Question: My of <URL> is that its a procedural language for querying Hadoop clusters. So, if my understanding is correct, Hive and Pig like two different ways of solving the same problem.
My problem, however, is that I don't understand the problem they are both solving in the first place!
Say we have a DB (relational, NoSQL, doesn't matter) that feeds data into HDFS so that a particular MapReduce job can be run against that input data:

I'm confused as to which system Hive/Pig are querying! Are they querying the database? Are they querying the raw input data stored in the DataNodes on HDFS? Are they running little ad hoc, on-the-fly MR jobs and reporting their results/outputs?
What is the relationship between these query tools, the MR job input data stored on HDFS, and the MR job itself?
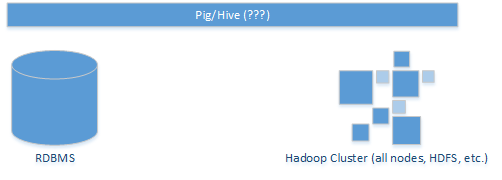
Answer: Apache Pig and Apache Hive load data from the HDFS unless you run it locally, in which case it will load it locally. How does it get the data from a DB? It does not. You need other framework to export the data in your traditional DB into your HDFS, such as Sqoop.
Once you have the data in your HDFS, you can start working with Pig and Hive. They never query a DB. In Apache Pig, for example, you could load your data using a Pig loader:
'''
A = LOAD 'path/in/your/HDFS' USING PigStorage(' ');
'''
As for Hive, you need to create a table and then load the data into the table:
'''
LOAD DATA INPATH 'path/in/your/HDFS/your.csv' INTO TABLE t1;
'''
Again, the data must be in the HDFS.
As to how it works, it depends. Traditionally it has always worked with a MapReduce execution engine. Both Hive and Pig parse the statements you write in PigLatin or HiveQL and translate it into an execution plan consisting of a certain number of MapReduce jobs, depending on the plan. However, now it can also translate it into Tez, a new execution engine which perhaps is too new to work correctly.
Why the need of Pig or Hive? Well, you really don't these frameworks. Everything they can do, you can do it as well writing your own MapReduce or Tez jobs. However, writing for instance a 'JOIN' operation in MapReduce might take hundreds or thousands of lines of code (really), while it is only one single line of code in Pig or Hive.